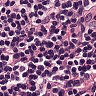
Metastatic tissue present: no